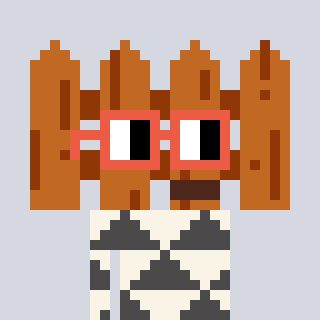
a pixel art character with square orange glasses, a fence-shaped head and a grayscale-colored body on a cool background